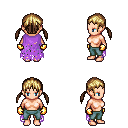
a pixel art fantasy rpg character, female body template, human, light skin, maroon tattered cape, teal pants, blonde twin-tailed hairstyle, gold gloves, four views (front, back, left, right), 2x2 character sprite sheet, small pixel art, hard edges, no anti-aliasing